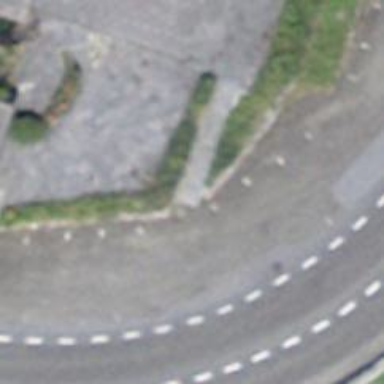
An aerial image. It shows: Set of steps on the road.